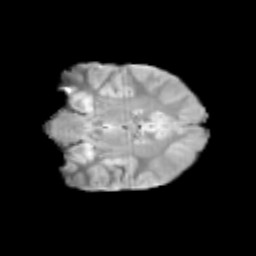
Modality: T2w
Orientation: coronal
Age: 11
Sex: male
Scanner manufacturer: siemens
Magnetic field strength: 3 T
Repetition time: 3.8 s
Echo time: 0.07 s